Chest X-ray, AP view. Patient: 20 years old, sex M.
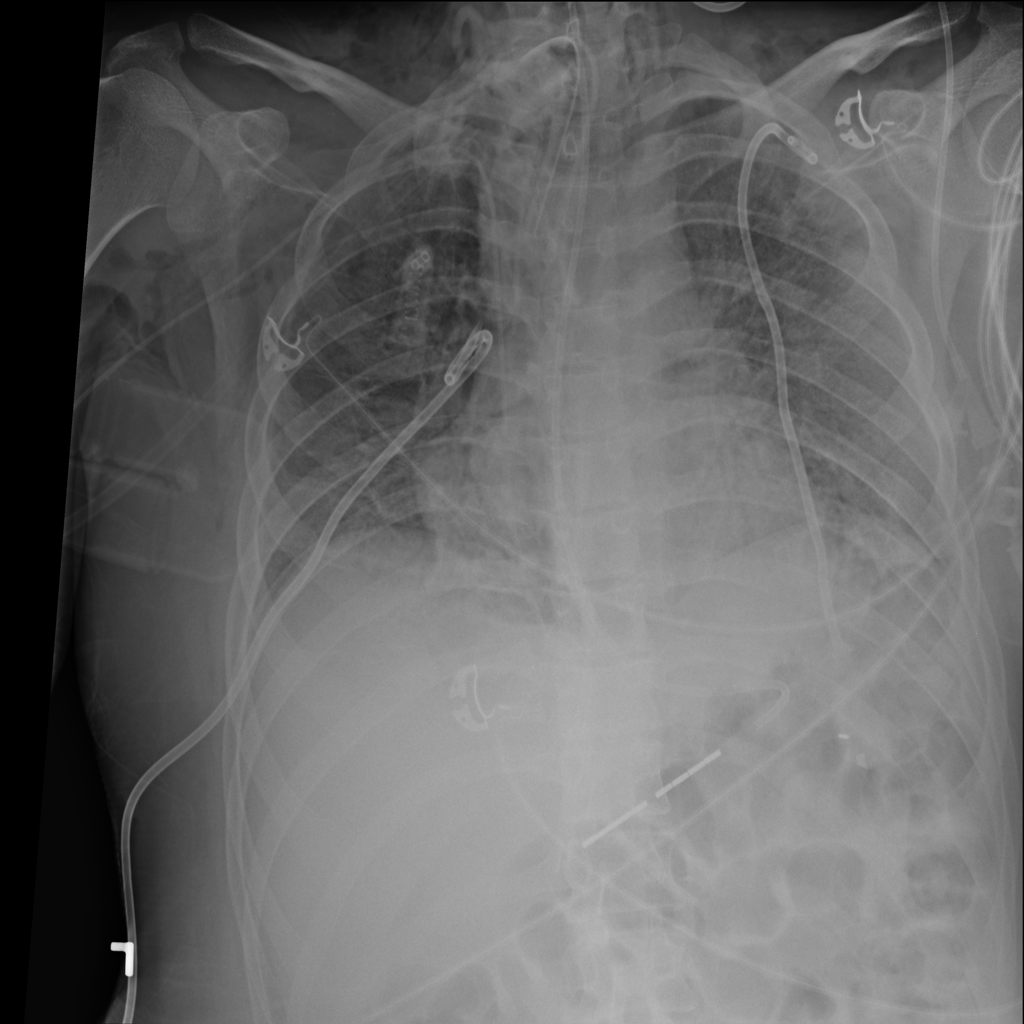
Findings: Infiltration